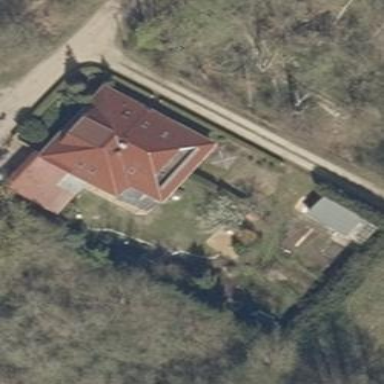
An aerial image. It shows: Hipped roof house.